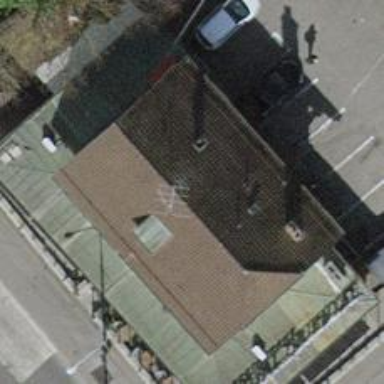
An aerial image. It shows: Restaurant.